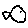
Label: fish